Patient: sex M, age 64
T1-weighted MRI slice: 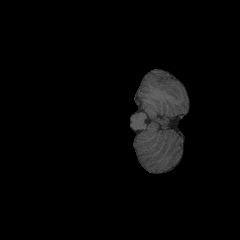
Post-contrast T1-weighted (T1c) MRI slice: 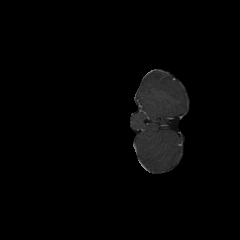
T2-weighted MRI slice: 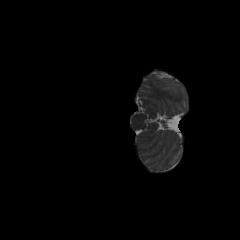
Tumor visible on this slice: no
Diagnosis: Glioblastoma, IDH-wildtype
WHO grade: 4